Field crop: maize
Growth stage: 1
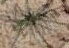
Species: salsola